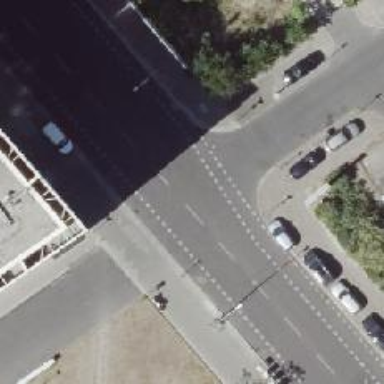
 and designated cycle lane on both sides as well."